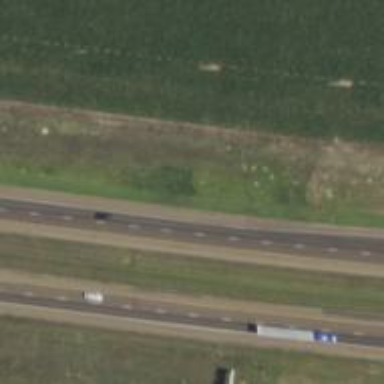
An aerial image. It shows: Dash road marking.